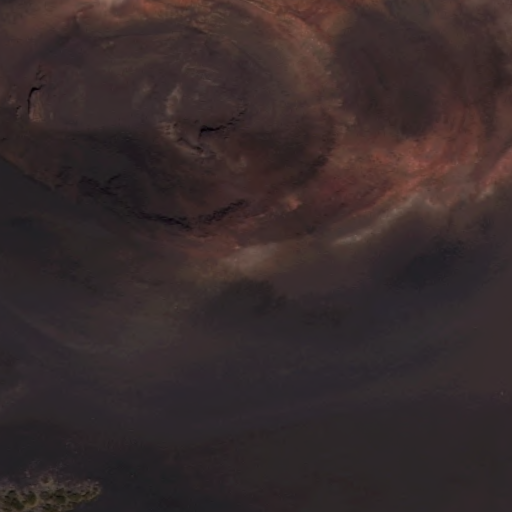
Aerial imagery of mountain in Hawaii named Pu‘ukumu containing only unknown